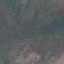
Label: HerbaceousVegetation